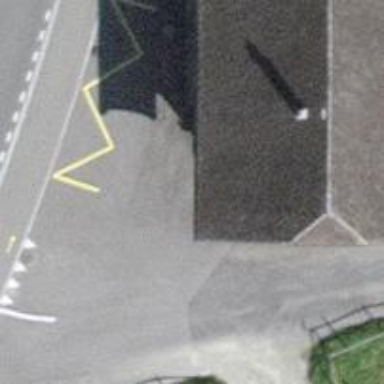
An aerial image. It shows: Bus stop with platform for public transport.